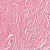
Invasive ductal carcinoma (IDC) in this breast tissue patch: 0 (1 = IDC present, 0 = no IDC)